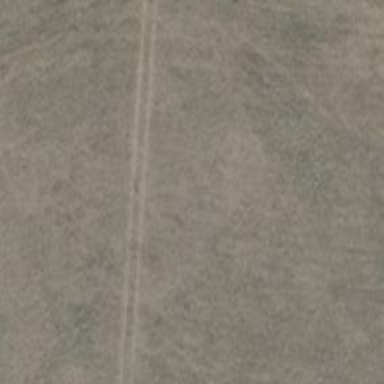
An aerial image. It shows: Grass track with grade5 track type.